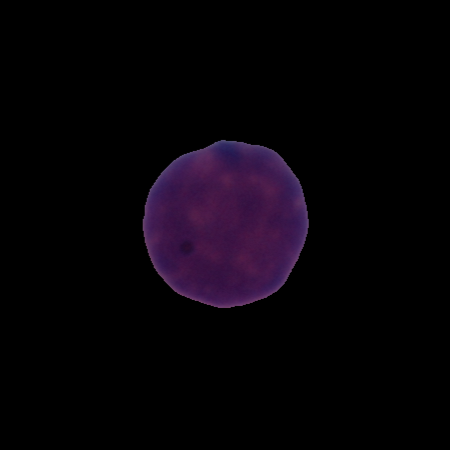
Label: healthy